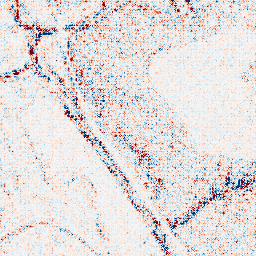
Category: wavelet
Decomposition family: wavelet_reverse_biorthogonal
Decomposition parameters: wavelet: rbio4.4
level: 1
Upsampling method: bilinear
Upsampling parameters: scale: 8
Upsampling scale: 8